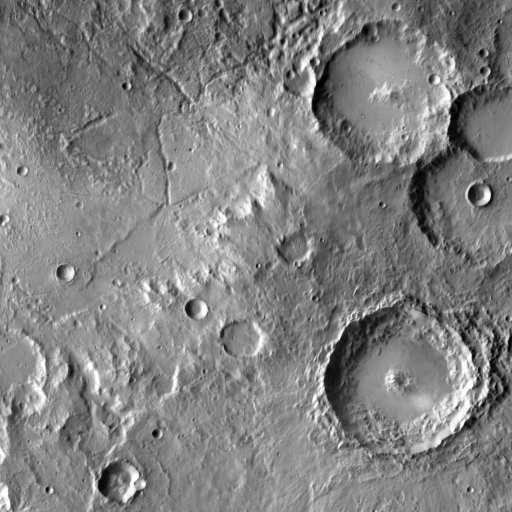
Crater classes present: Background, Other, Layered, Buried, Secondary